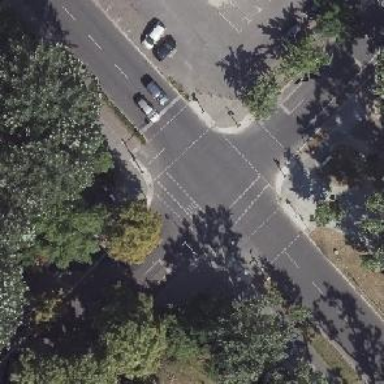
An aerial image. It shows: Residential road with asphalt surface. There is separate cycle lane marked with lane markings.